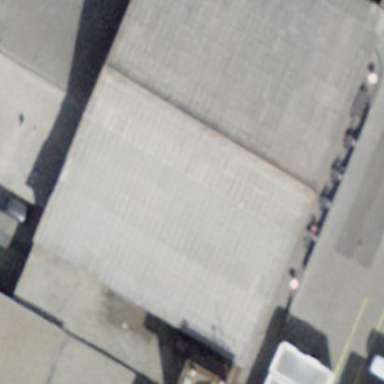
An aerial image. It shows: Hangar building at the airport with gabled roof oriented across. The roof is grey in color.